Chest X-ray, PA view. Patient: 27 years old, sex F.
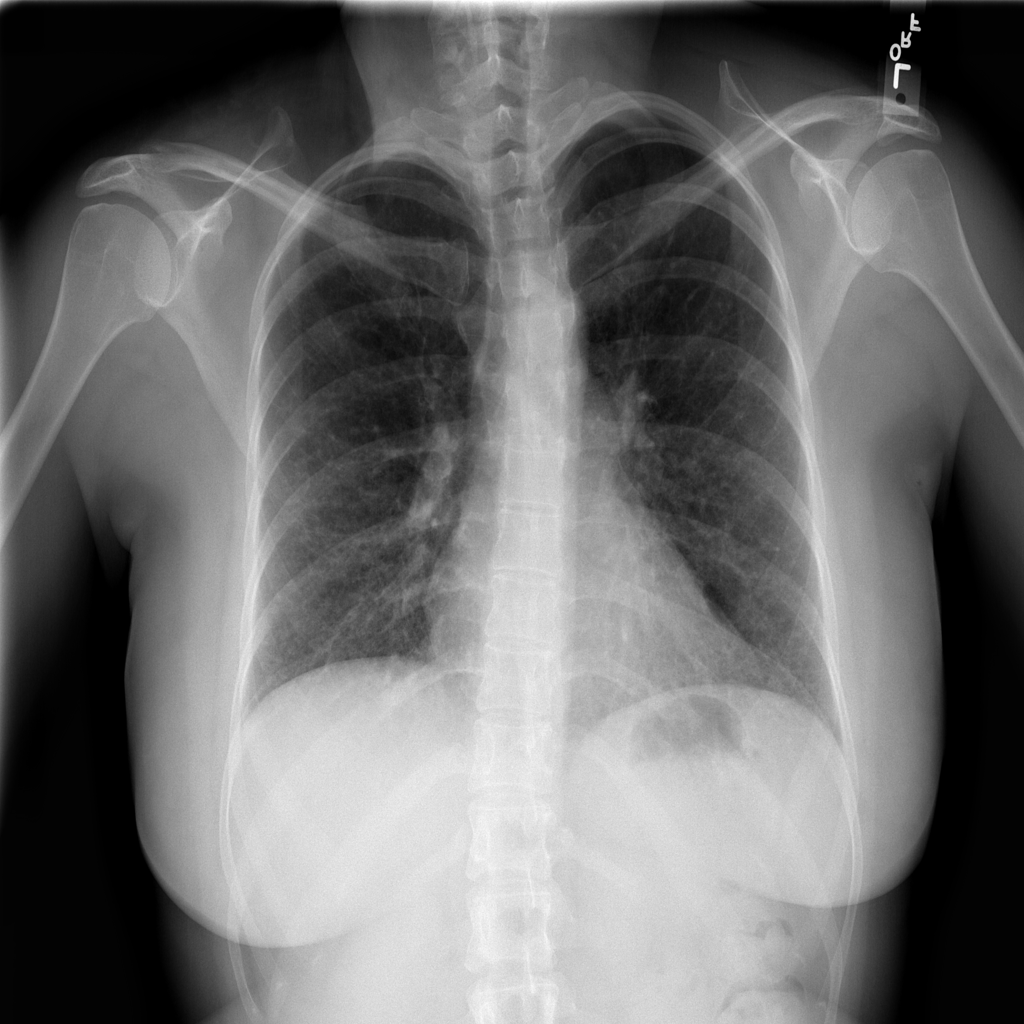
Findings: Pneumothorax